Interaction volume radius: 5 \u00c5
Interaction volume height: 20 \u00c5
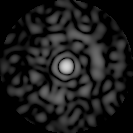
Disorder parameter: 0.8296